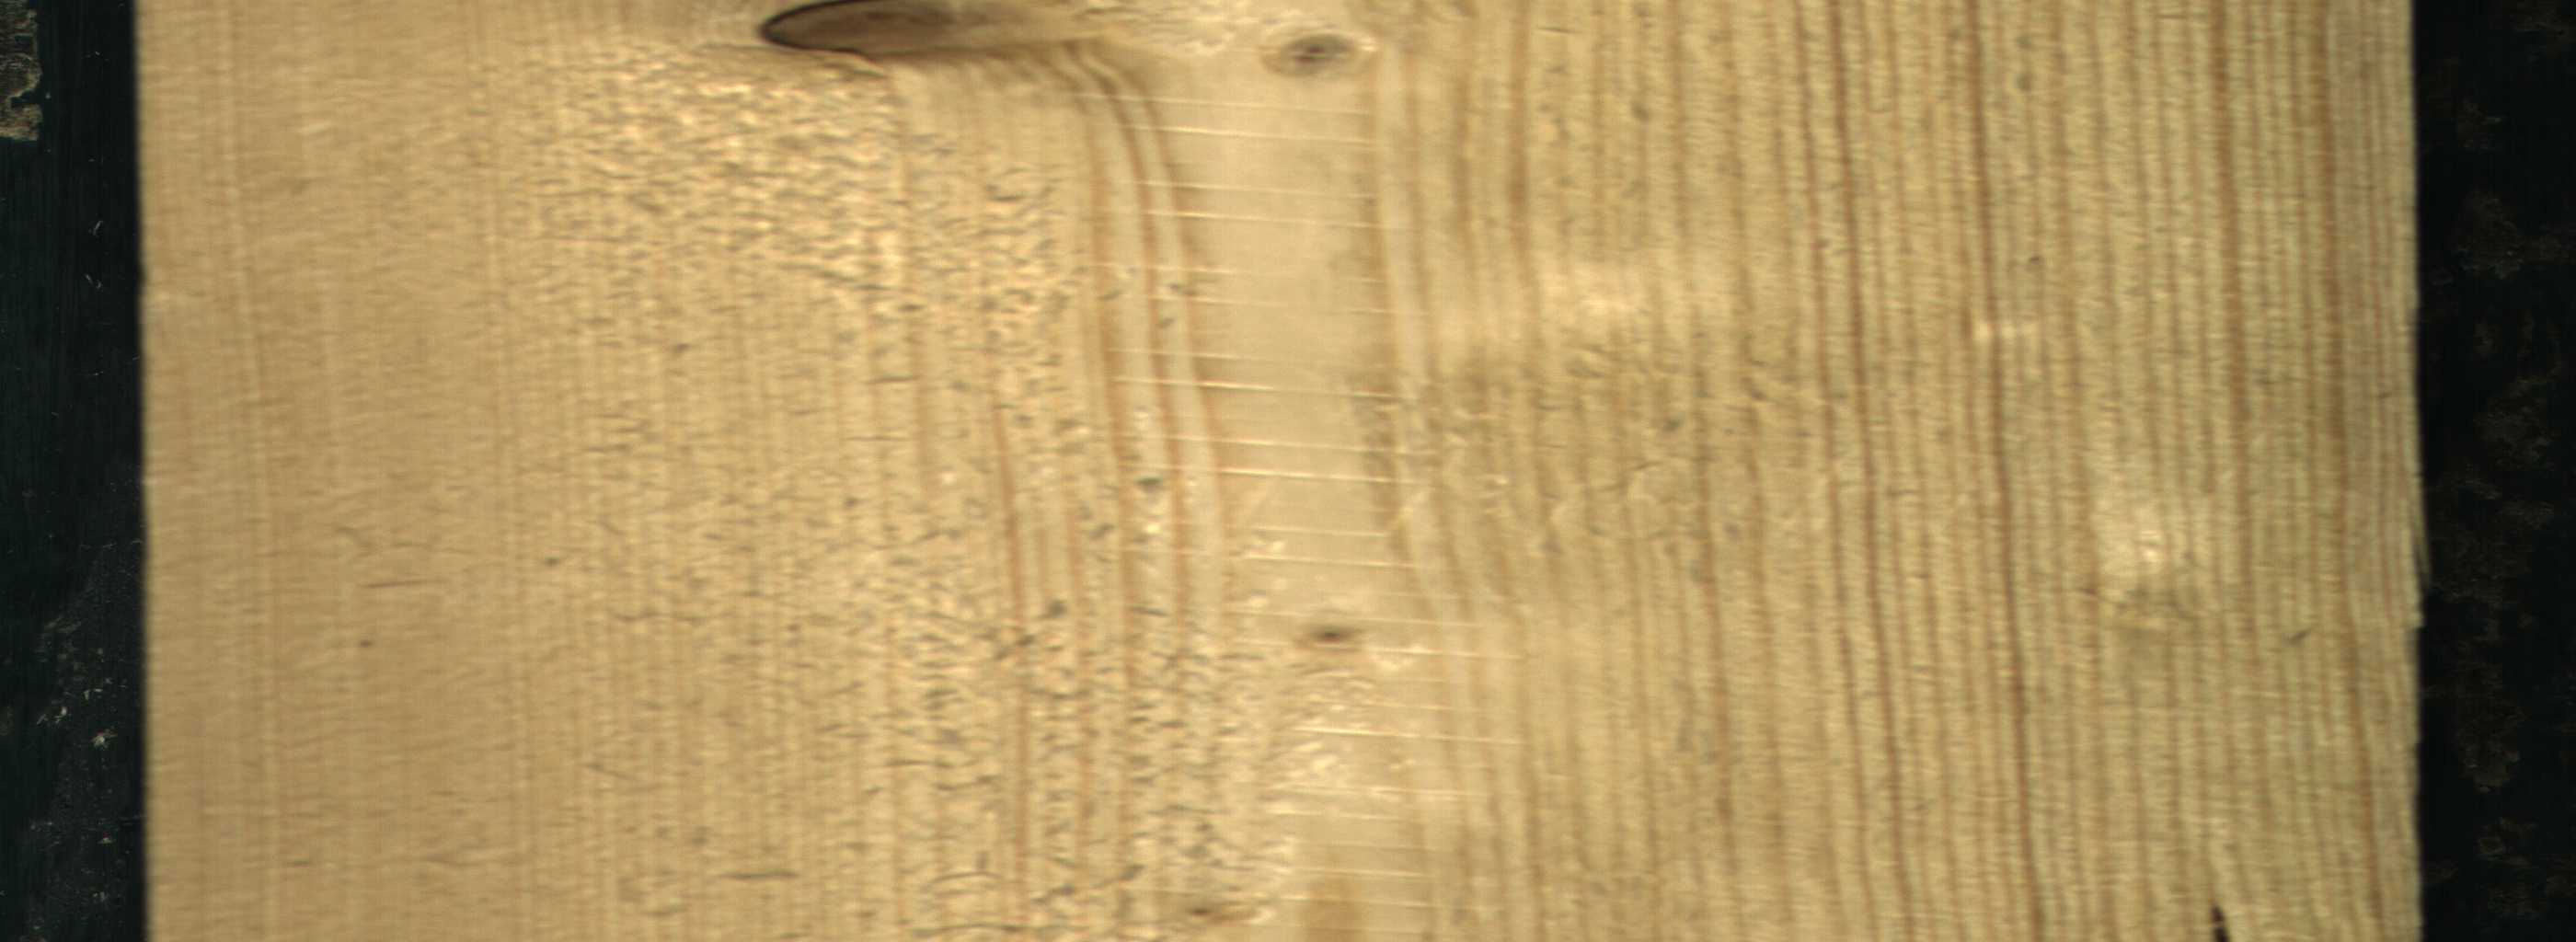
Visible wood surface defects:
Quartzity
Dead_Knot
Live_Knot
Live_Knot
Live_Knot